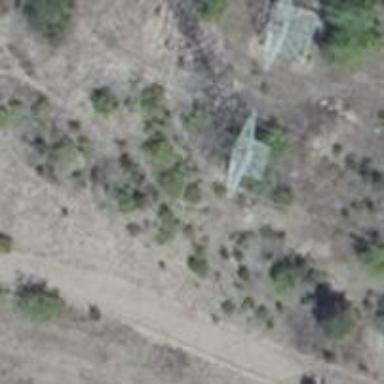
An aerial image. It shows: Power tower.